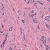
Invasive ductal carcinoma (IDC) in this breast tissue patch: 1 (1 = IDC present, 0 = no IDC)